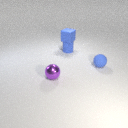
small blue rubber cylinder to the left of small blue rubber sphere